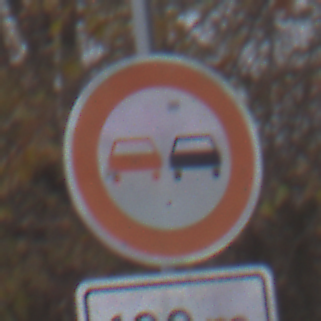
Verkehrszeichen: Ueberholverbot
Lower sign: Entfernungsangaben1
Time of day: MorningAfternoon
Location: Outdoor (Nature)
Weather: Overcast
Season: NotSpecified
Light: Natural